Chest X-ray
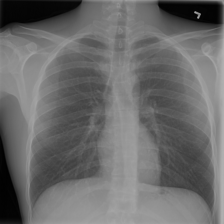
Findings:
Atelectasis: negative
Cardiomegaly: negative
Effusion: negative
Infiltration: negative
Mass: negative
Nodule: negative
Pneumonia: negative
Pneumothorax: negative
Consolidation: negative
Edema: negative
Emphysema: negative
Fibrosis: negative
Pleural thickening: negative
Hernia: negative